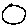
Label: circle